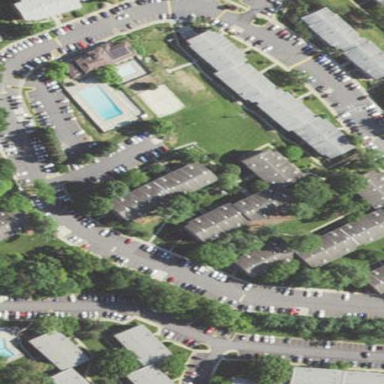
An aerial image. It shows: View of apartment building.